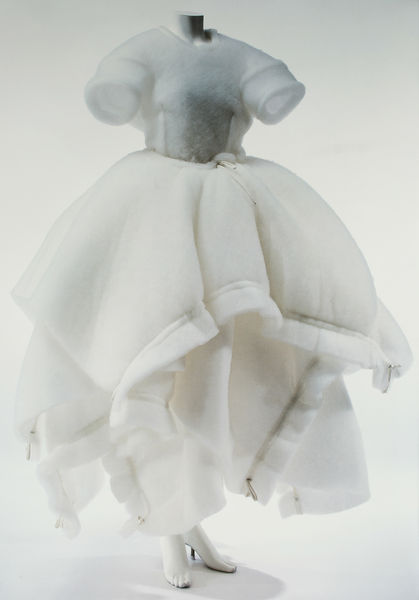
Titel: Brautkleid
Künstler: Rei Kawakubo
Standort: Kyoto (Japan)
Institution: Kyoto Costume Institute
Schlagwörter: kleid, weiss, rock, foto, filz, nähte, flies, wattiert, watte, reissverschluss